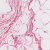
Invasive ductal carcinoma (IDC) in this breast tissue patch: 0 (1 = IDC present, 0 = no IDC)